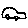
Label: car